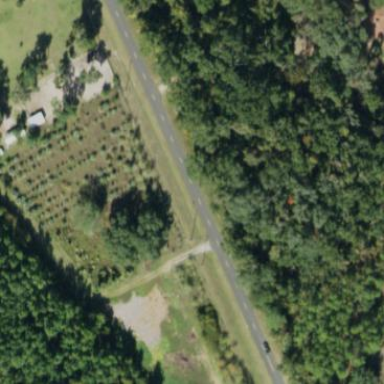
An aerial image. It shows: Plant nursery with trees.